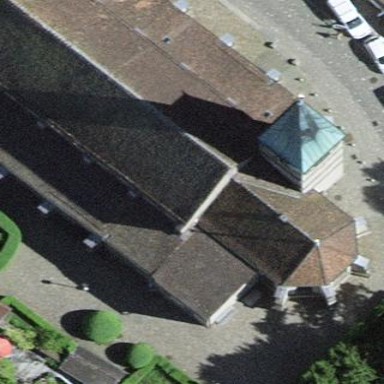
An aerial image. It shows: Church which is place of worship.